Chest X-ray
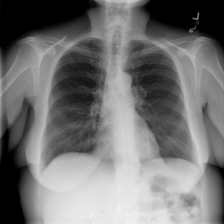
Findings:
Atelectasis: negative
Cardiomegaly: negative
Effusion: negative
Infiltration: positive
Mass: negative
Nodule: negative
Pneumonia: negative
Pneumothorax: negative
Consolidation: positive
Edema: negative
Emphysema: negative
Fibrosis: positive
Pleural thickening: negative
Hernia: negative